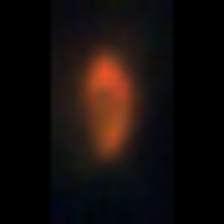
Taxon: Prorocentrum
Group: Dinoflagellates